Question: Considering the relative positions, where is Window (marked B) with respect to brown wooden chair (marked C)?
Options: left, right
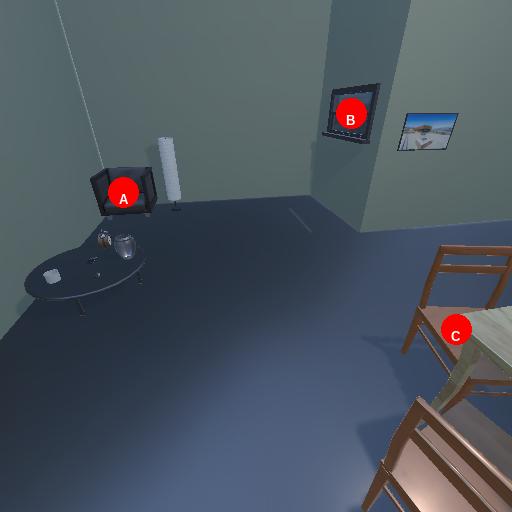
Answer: left